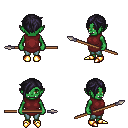
a pixel art fantasy rpg character, female body template, orc, green skin, maroon tunic, teal pants, raven pixie cut hairstyle, gold boots, spear, four views (front, back, left, right), 2x2 character sprite sheet, small pixel art, hard edges, no anti-aliasing